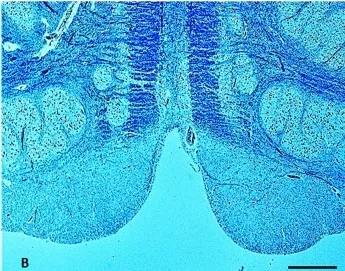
An image series related to the arcuate nucleus (AN). At the top, on the right: ventral brainstem schematic image with the indication (red arrow) of the optimal sampling for the examination of the human AN in the medulla oblongata (at the obex level); on the left: whole histological section at this level with the indication of the AN localization. (B) Severe hypoplasia of the AN observed in this case. Staining: Kluver-Barrera. Scale bar : 100 mum.
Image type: pathology (h&e)